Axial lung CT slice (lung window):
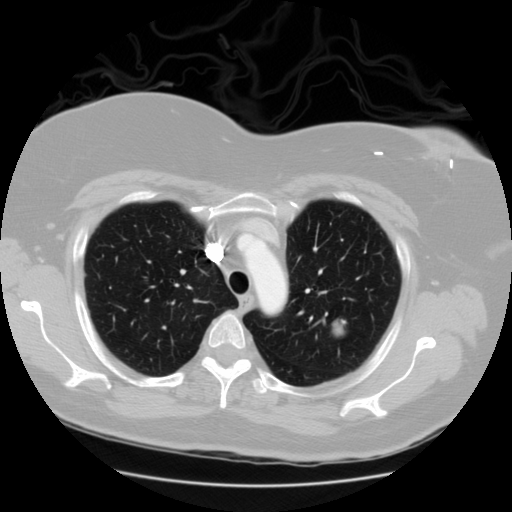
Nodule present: yes
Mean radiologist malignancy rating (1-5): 4